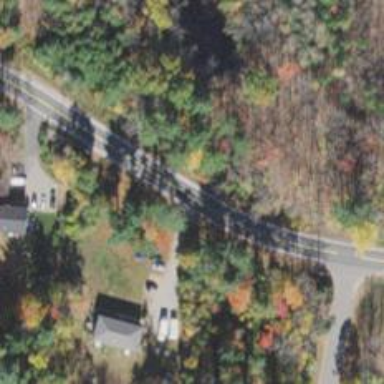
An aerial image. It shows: Tertiary road.